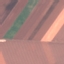
Land use / land cover class: AnnualCrop